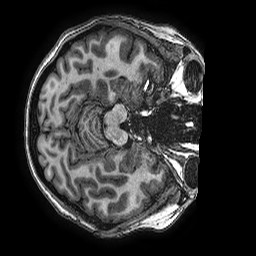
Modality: T1w
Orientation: axial
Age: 21
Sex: female
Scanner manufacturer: ge
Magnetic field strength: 3 T
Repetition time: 0.00766 s
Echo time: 0.003476 s